Question: I have created a custom DNN module, but it fails when I install:
Here are the steps I took:
1. I created a module with this manifest called test.dnn:
<URL>
I zipped up the project and it looks like this:

I placed the zip folder in the Install/Modules folder. I went to host > extensions and I clicked manage. I selected the Install/Modules/MyModule.zip folder and I received this error:
A critical error has occurred. Could not find file 'C:\inetpub\wwwroot\Customers\RevIndex\RevIndexDNN.Web\Install\Temp\hlivdv1q\Test.dnn'.
Why can't it find my manifest?
My site is running as local system and I uploaded it from my desktop.
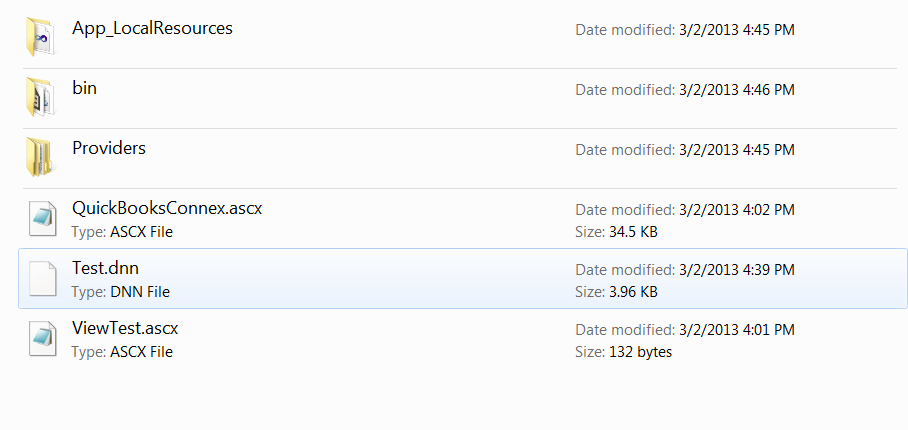
Answer: Go to the Host/Extensions page, choose the Install Extension Wizard and upload the ZIP file for your module (from whatever location you have it at)
From there you should see if there are any errors and hopefully get a more detailed log of the problem.